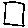
Label: square